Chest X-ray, PA view. Patient: 58 years old, sex M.
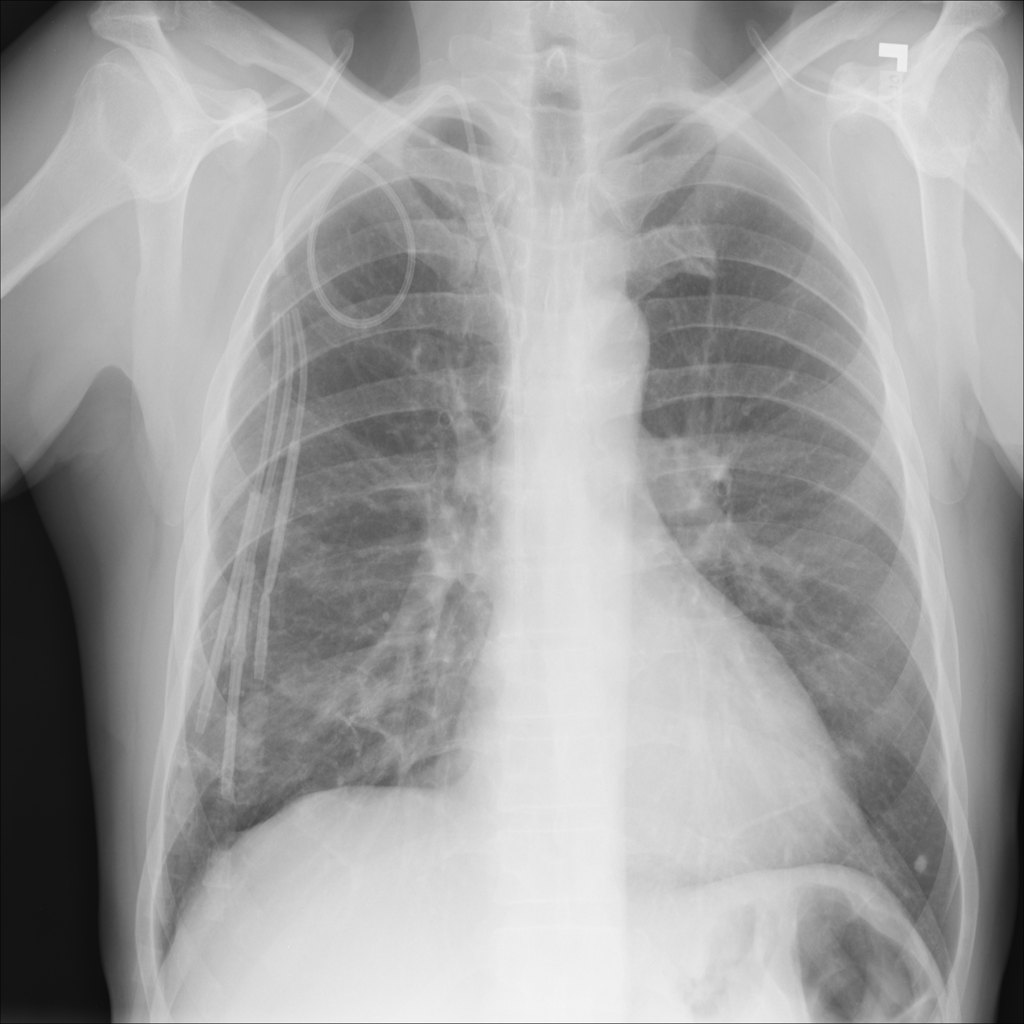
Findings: No Finding